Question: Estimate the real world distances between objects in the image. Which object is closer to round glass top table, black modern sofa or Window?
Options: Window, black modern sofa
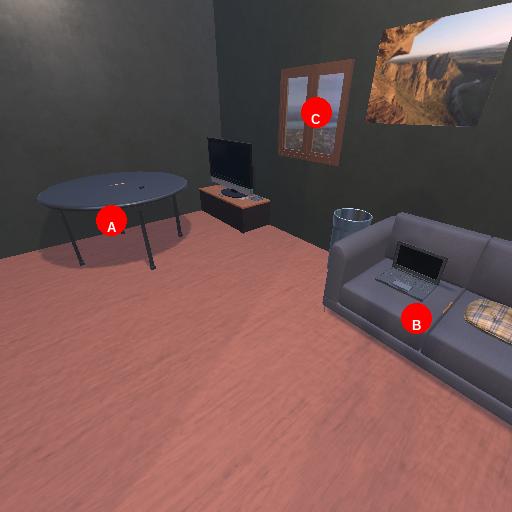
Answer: Window